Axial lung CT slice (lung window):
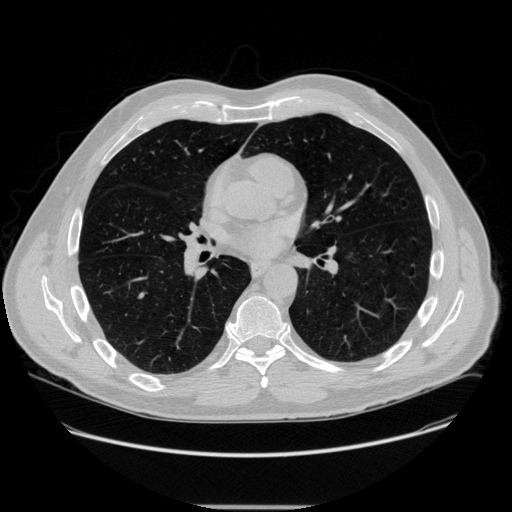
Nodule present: no